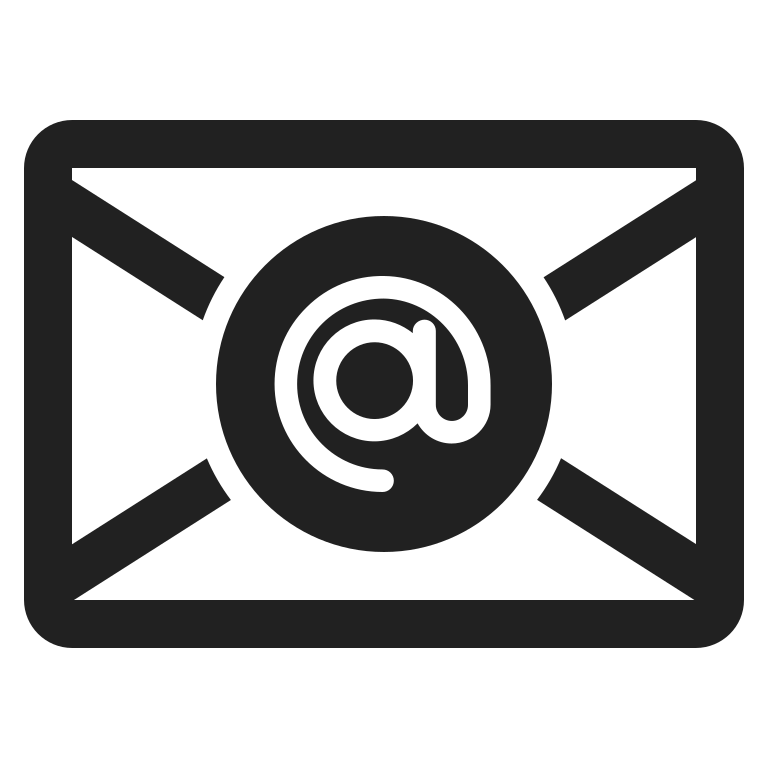
e mail high contrast